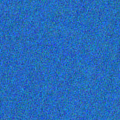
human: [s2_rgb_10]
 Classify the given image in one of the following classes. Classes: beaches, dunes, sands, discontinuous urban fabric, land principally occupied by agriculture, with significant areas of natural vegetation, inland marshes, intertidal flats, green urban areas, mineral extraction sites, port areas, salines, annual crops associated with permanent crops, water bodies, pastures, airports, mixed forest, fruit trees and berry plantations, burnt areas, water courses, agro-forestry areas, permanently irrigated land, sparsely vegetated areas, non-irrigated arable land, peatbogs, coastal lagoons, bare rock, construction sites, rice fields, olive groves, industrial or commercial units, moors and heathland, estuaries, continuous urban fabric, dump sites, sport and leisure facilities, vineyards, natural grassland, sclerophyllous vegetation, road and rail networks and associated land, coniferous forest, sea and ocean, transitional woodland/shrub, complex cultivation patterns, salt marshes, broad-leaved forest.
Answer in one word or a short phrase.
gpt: sea and ocean